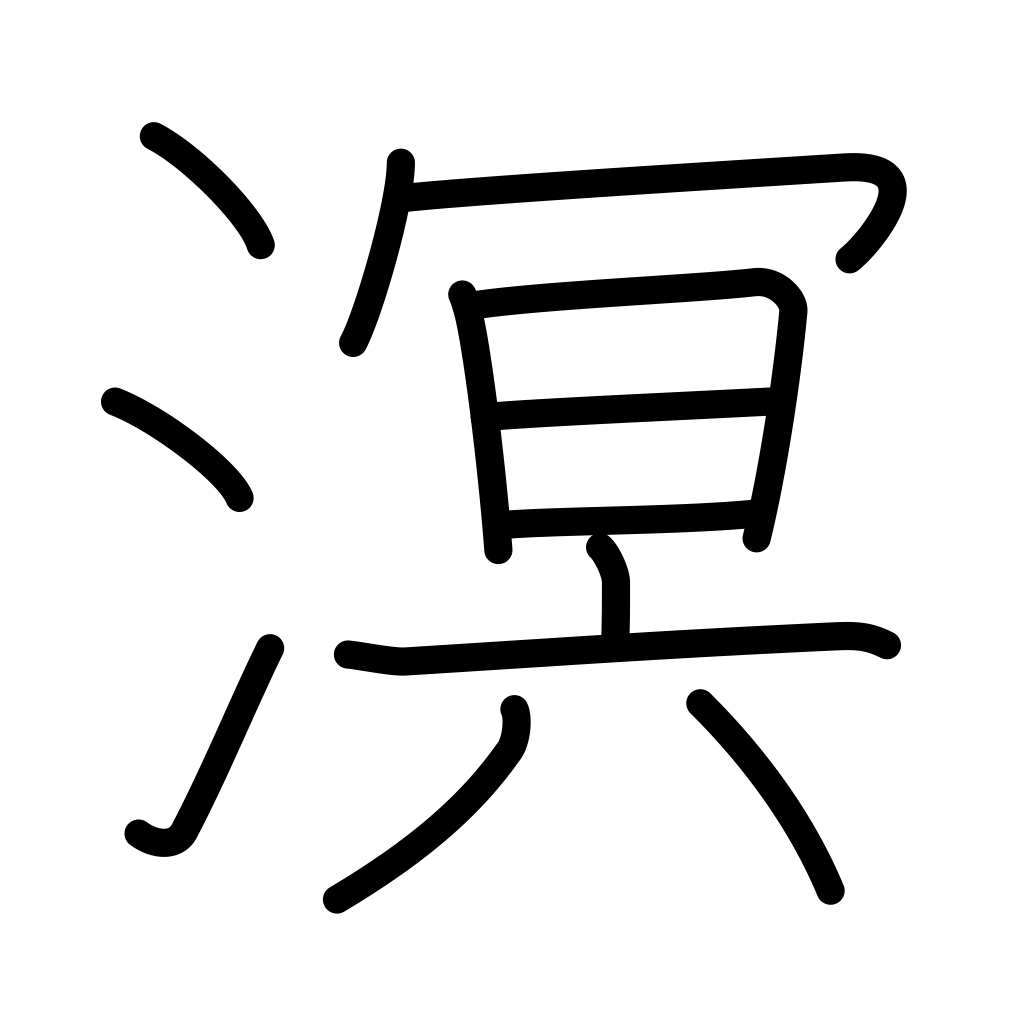
Meaning: dark, ocean